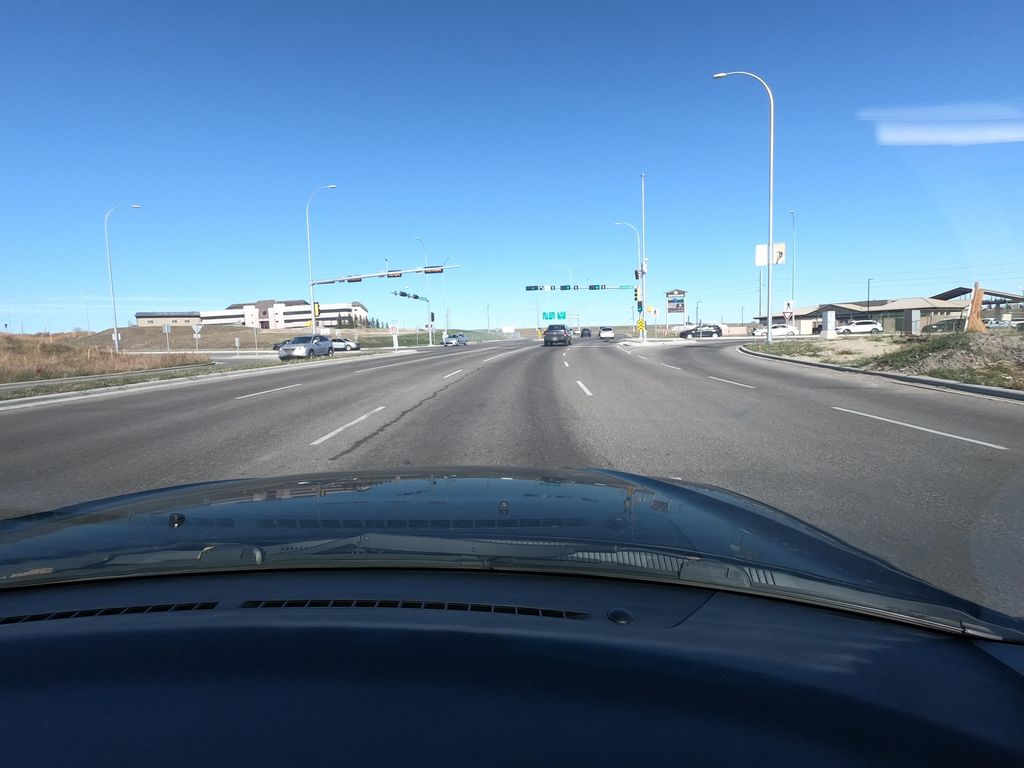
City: calgary